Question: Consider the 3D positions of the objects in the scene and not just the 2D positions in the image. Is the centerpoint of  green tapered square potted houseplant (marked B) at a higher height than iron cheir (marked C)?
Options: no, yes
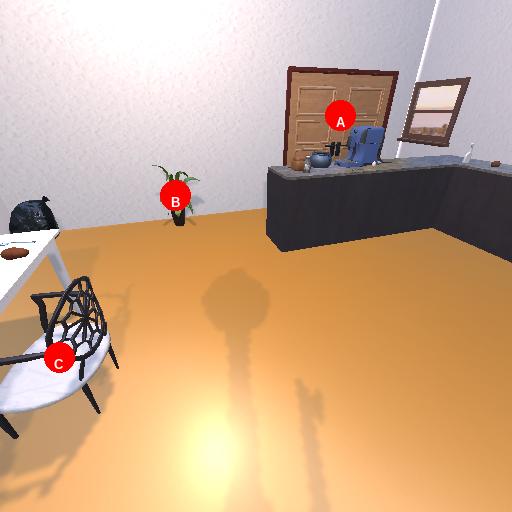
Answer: no